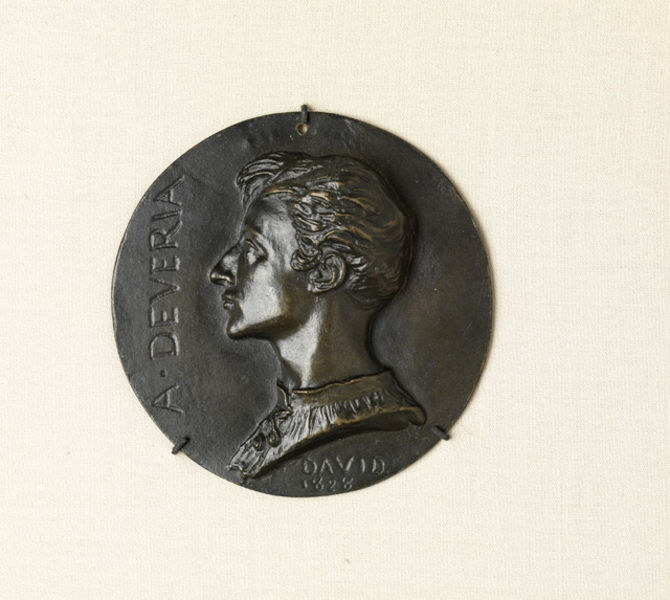
Titel: Achille Devéria
Künstler: Pierre-Jean David d'Angers
Standort: Karlsruhe
Institution: Staatliche Kunsthalle Karlsruhe
Schlagwörter: kopf, mann, braun, frisur, haar, mund, nase, ohr, profil, stirn, hemd, bluse, falten, gesicht, kragen, mensch, silber, bildnis, hals, herr, portrait, porträt, auge, gold, haare, person, brustbild, kinn, lippen, rund, skulptur, relief, schrift, seitlich, papier, nacken, kaiser, könig, dichter, inschrift, büste, glanz, metall, bronze, rüschen, nagel, nägel, hemdkragen, befestigung, messing, zinn, haken, hängen, antike, medaillon, links, geld, loch, kupfer, seite, medallie, stehkragen, löcher, rom, römer, jüngling, junger mann, anhänger, medallion, portät, medaille, david, guss, stecken, römisch, bronzeguss, prägung, münze, hochrelief, jude, patina, medaillie, jüdisch, öse, geprägt, kehlkopf, gedächtnis, büst, memorial, währung, adamsapfel, adlernase, porträtmedaille, profiel, a, hude, münzprägung, deveria, 1828, a. deveria, a. devera, medailie, 1424, medaille münze kette latein rom bronze portrait, david 1828, mediale, portraitmedaille, bildnismedaille, bildnismüzne